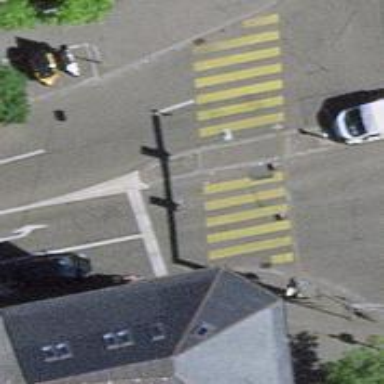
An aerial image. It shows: Road with traffic signals at the crossing.